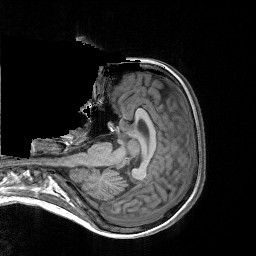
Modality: T1w
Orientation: axial